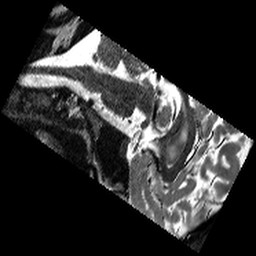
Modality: T2w
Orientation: sagittal